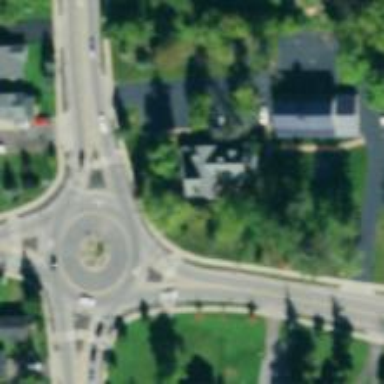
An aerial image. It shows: Roundabout at primary highway.